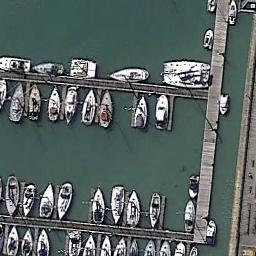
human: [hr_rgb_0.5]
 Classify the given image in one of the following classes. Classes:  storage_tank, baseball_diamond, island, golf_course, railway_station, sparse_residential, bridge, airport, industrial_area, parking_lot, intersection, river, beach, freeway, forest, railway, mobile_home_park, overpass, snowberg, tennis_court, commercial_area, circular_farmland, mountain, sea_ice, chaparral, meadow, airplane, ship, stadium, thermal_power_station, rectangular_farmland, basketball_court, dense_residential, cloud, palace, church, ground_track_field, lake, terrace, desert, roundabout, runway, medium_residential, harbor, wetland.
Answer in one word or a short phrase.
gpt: harbor